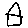
Label: house